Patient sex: M
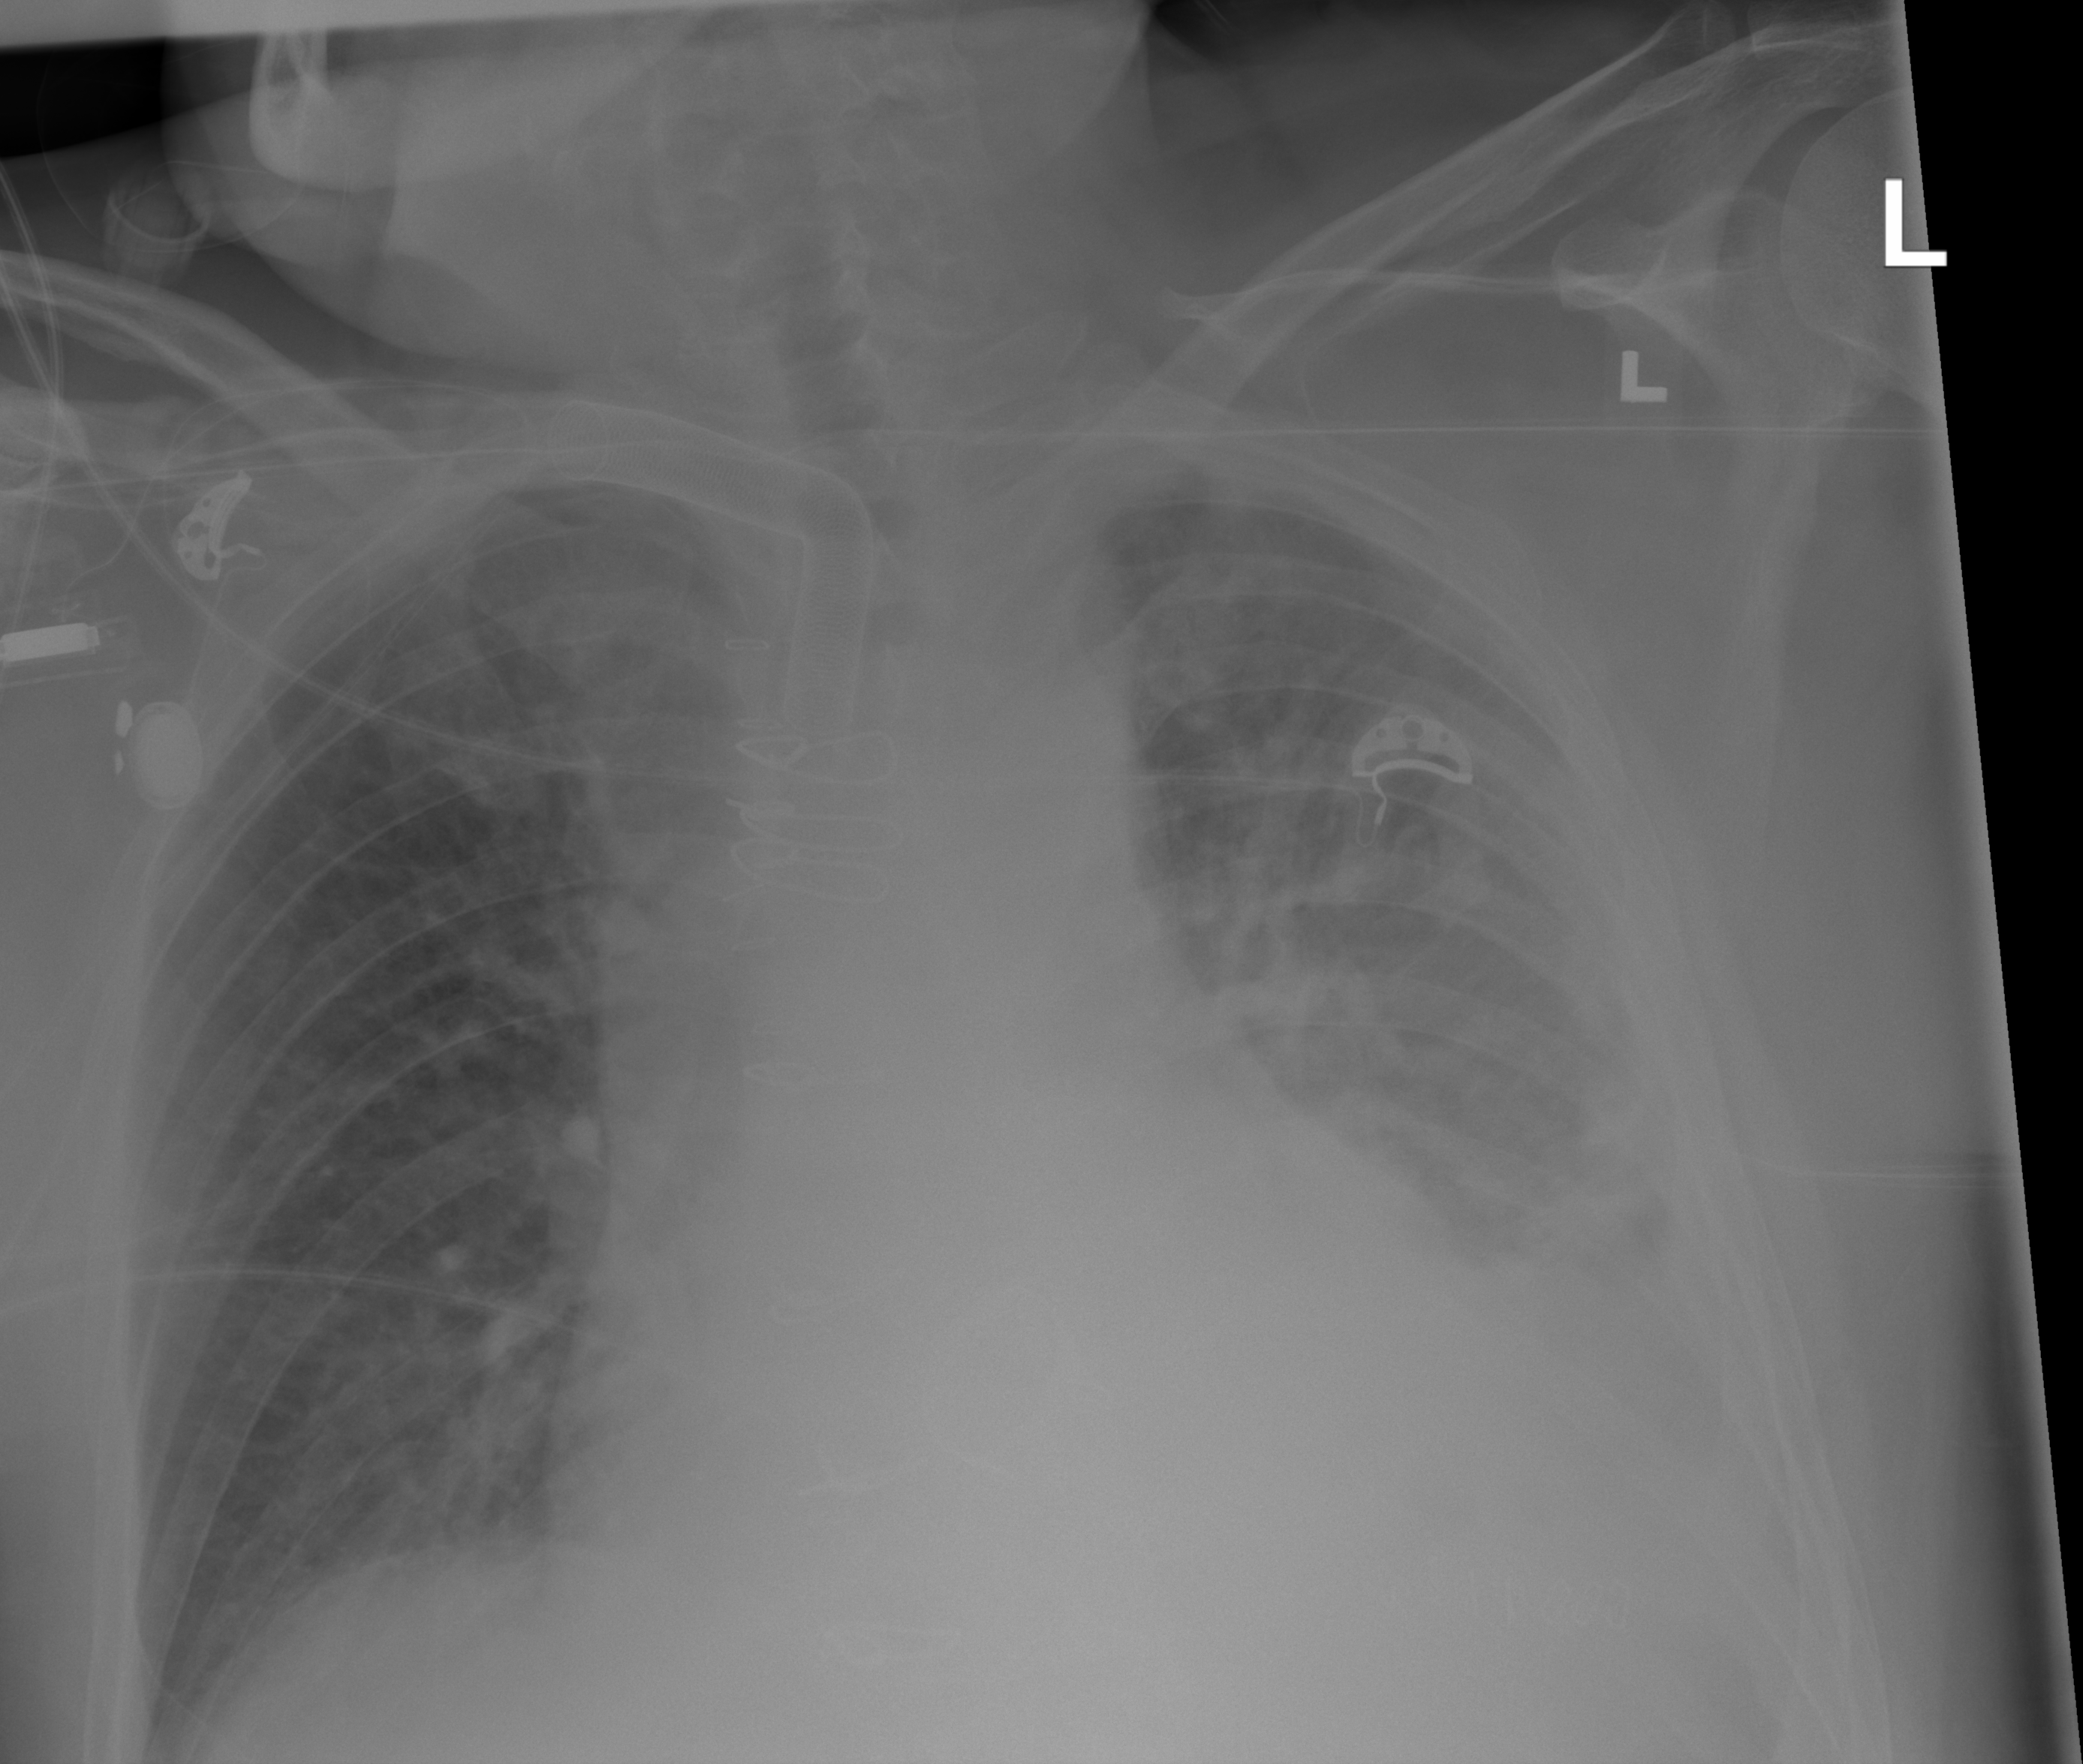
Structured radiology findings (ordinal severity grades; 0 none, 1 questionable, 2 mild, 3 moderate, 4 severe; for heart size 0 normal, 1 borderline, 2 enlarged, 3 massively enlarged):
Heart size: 2
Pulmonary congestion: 2
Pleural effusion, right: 1
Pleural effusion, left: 2
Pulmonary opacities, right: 0
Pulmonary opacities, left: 2
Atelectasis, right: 2
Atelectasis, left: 3